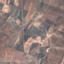
Label: PermanentCrop